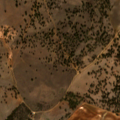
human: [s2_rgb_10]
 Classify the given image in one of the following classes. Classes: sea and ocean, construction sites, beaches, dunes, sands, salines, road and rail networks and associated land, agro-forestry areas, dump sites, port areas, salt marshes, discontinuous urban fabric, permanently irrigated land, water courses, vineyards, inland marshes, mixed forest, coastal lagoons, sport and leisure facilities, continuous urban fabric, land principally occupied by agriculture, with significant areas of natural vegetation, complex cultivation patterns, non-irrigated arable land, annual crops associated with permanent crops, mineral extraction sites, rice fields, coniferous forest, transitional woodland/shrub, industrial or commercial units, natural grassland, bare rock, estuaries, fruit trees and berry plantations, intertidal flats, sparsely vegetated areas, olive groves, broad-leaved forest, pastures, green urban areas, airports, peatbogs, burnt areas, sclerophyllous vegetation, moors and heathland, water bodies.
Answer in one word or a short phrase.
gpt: non-irrigated arable land, pastures, agro-forestry areas